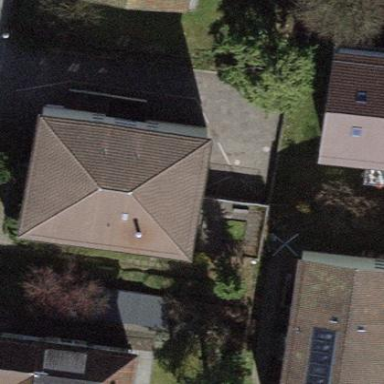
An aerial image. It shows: Gabled roof tile building made up of apartments.